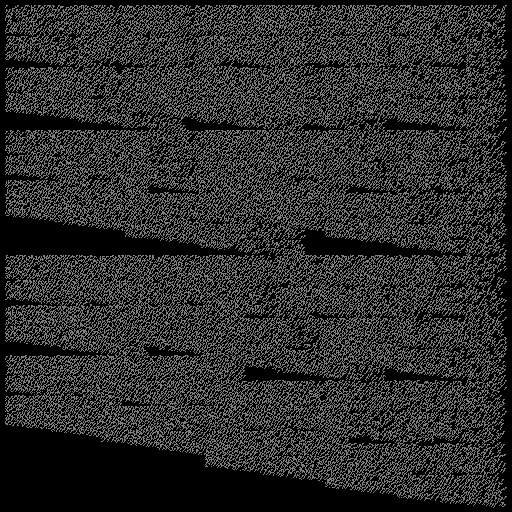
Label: castle